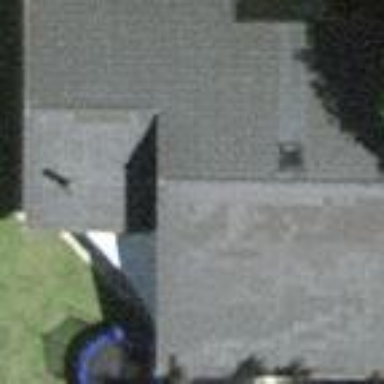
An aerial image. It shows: Simple and straightforward house.